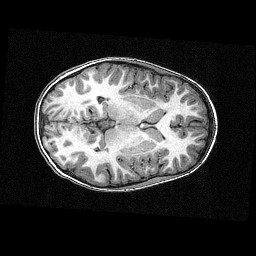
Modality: T1w
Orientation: axial
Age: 10
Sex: female
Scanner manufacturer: siemens
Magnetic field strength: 3 T
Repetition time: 2.3 s
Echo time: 0.00336 s